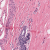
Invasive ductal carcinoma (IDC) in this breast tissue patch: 0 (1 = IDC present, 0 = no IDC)